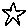
Label: star